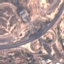
Land use / land cover: Highway